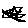
Label: star